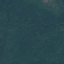
Land use / land cover: Forest